Question: I was working a bit ahead and planning for transition from EF 4.2 CTP to EF 5.0 and when "adding a code generation template" in VS11 + .NET 4.5 the DbContext template is no longer available. Any heads up on if one will be available and if not why (just curious)?
I see references to a DbContext template in the Enum tutorial, but yet I don't see the template in my VS11 project targeting .NET 4.5 with EF5.0 -pre installed. I see the other two V5.0 templates (EntityObject and Self-Tracking). Could it be a conflict with other installations, like in my case, Entity-Framework 4.2 CTP? I ran into template issues where VS couldn't decide what System.Data.Entity to use and defaulted to 4.2's when trying out EF 5.0.
Fresh install of Windows Server 8 Beta, with a fresh install of Visual Studio 11 Beta, still no EF5 DbContext code generation template. EF 4.2 and template extensions from VS 2010 are not installed, in fact neither is VS 2010. Just an fyi...

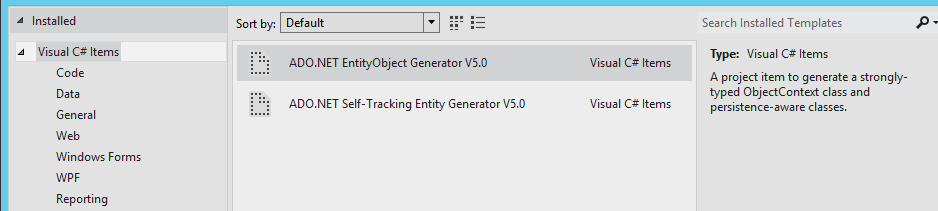
Answer: I didn't check it myself, but according to this <URL>
It will be provided.
Try to install EntityFramework 5 Beta 2 using and
then install <URL>
Note that starting with the Entity Framework version 4.1 release, the Entity Framework is not part of.NET but is built on .NET. So I think that any related tools will be released separately on nuget or visualstudio gallery.